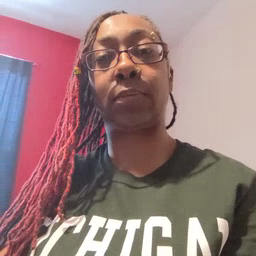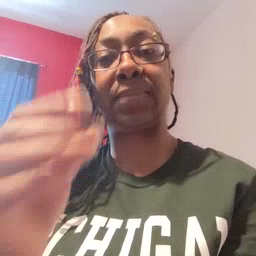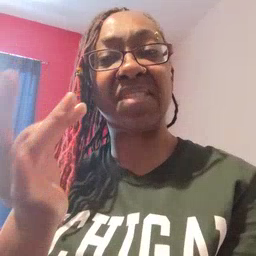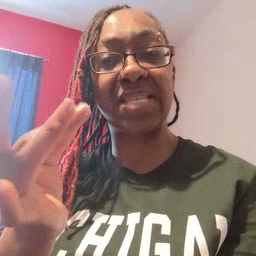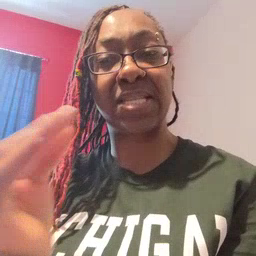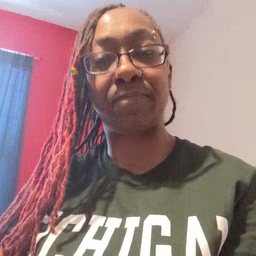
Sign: sticky